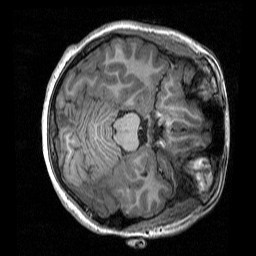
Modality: T1w
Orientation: axial
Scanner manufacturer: siemens
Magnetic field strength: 3 T
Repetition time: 2 s
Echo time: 0.00292 s